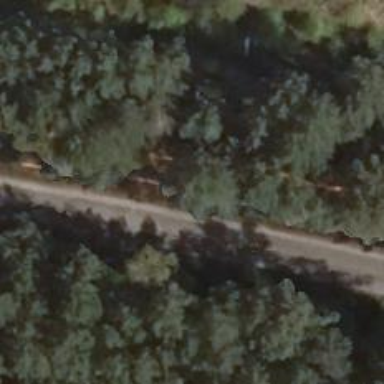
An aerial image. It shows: Unclassified road with asphalt surface.